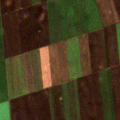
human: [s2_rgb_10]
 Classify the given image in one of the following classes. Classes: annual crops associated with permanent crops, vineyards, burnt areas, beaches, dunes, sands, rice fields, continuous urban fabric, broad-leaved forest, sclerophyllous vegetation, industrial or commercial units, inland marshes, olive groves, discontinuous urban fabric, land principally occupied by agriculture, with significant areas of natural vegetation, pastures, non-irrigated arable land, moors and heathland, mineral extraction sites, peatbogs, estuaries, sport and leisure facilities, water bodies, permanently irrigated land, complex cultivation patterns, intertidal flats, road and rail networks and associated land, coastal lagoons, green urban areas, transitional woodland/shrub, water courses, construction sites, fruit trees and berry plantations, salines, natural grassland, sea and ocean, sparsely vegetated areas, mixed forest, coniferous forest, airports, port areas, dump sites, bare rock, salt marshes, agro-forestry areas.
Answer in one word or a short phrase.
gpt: non-irrigated arable land